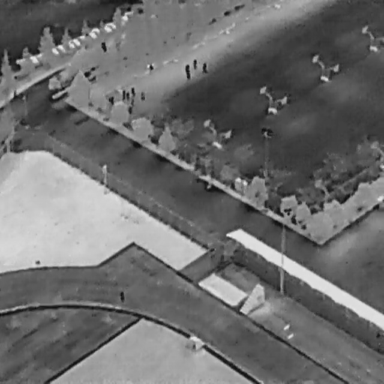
There are 22 objects shown in the infrared image, including ten People, and 12 Cars.